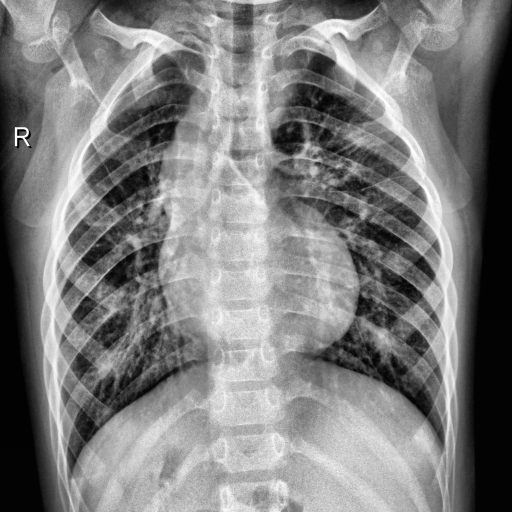
Finding: PNEUMONIA